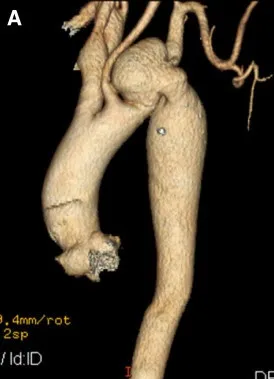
CTA demonstrated an aortic arch with 50 mm sized saccular aneurysm at 3 mm distal to the LCCA, aortic arch coarctation in the size of 12 mm.
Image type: radiology (ct)